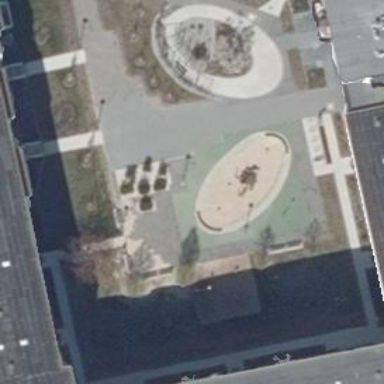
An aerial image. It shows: Playground area for leisure activities on the land.